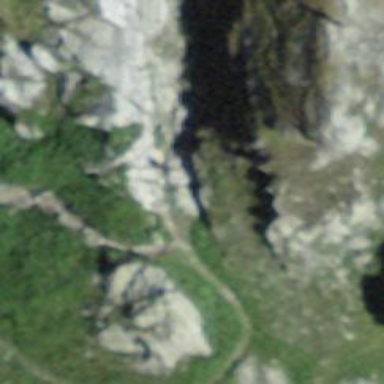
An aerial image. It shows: Path.